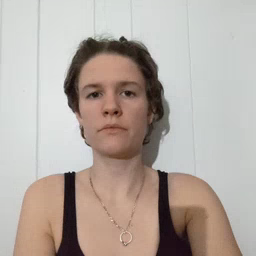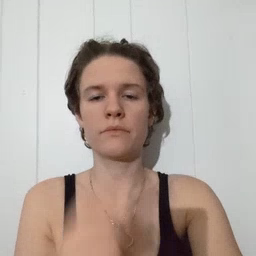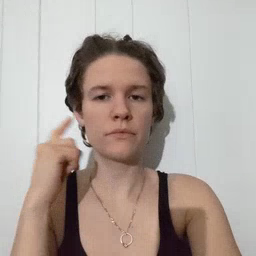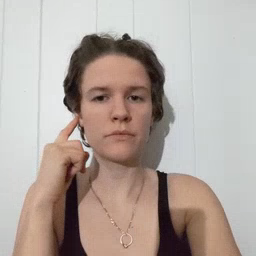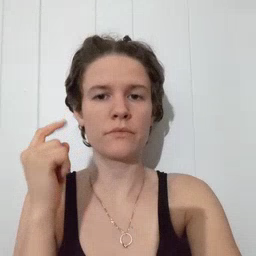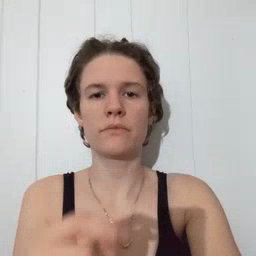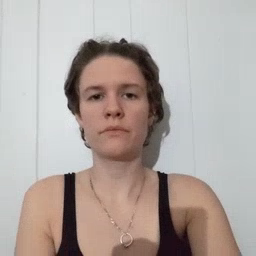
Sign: ear